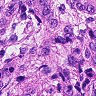
Metastatic tissue present: yes